Chest X-ray:
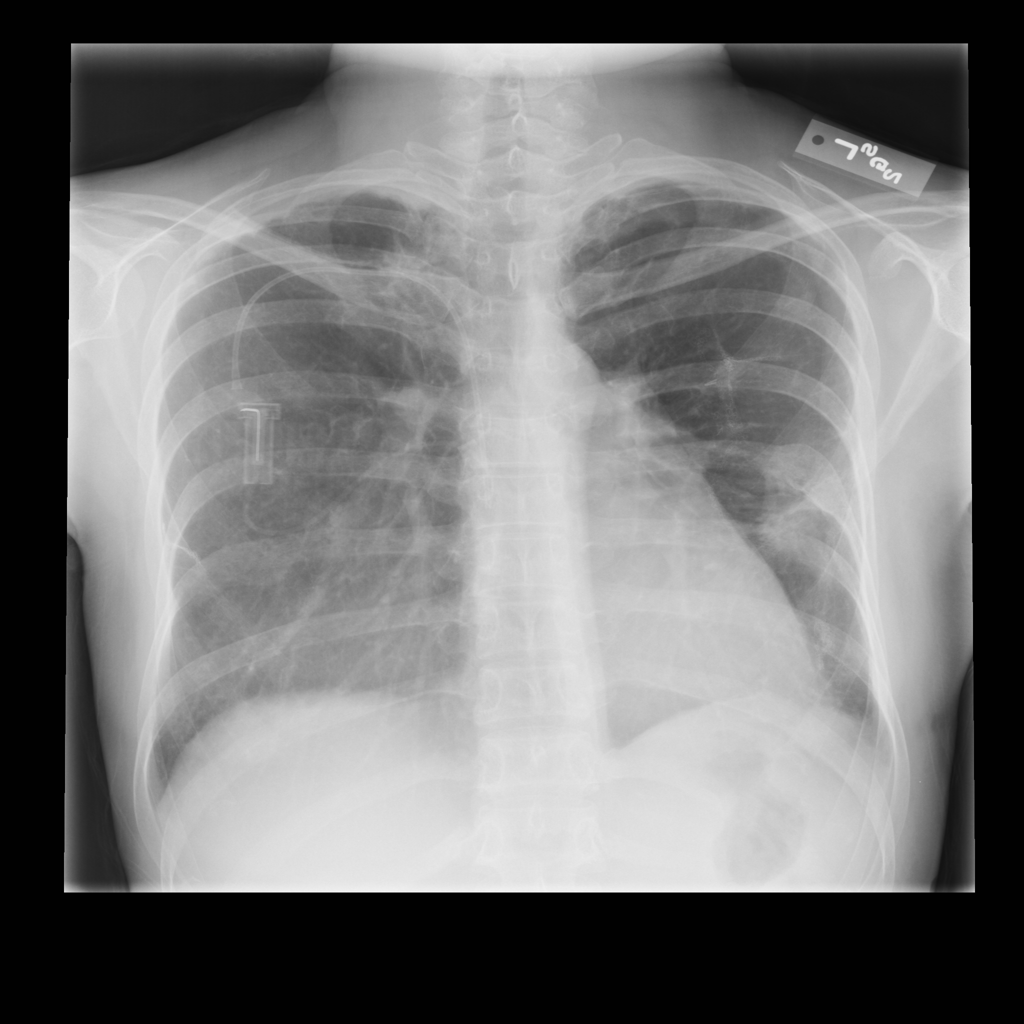
Findings: Mass, Fibrosis, Pleural Thickening
No abnormal finding: no